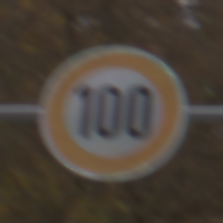
Verkehrszeichen: Geschwindigkeit100
Umgebung: Outdoor, Nature
Tageszeit: Midday
Wetter: Overcast
Licht: Natural
Jahreszeit: Autumn
Kontrast: LowContrast